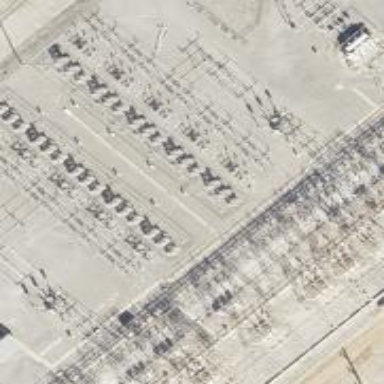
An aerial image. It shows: Switch used for power control.